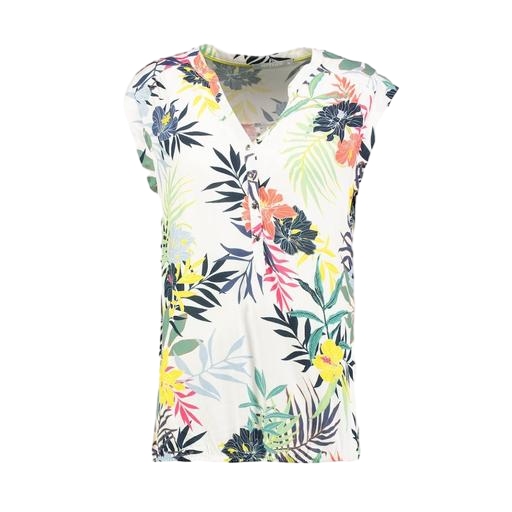
multicolor floral-print t-shirt only macy, multicolor v-neck top only macy, sleeveless floral-print shirt, white background